Question: I am wondering why the current implementation in the ASP MVC, with individual user accounts, uses
'''
var user = await UserManager.FindAsync(model.Email, model.Password);
'''
'''
public virtual Task<TUser> FindAsync(string userName, string password);
'''
The login by default asks for a email address and password

Yet is specifically finds the user by the username and not the email address.
By default the username is automatically set to add the users email address as the username in the register form, when you create a new ApplicationUser()
'''
var user = new ApplicationUser() { UserName = model.Email, Email = model.Email};
'''
I however do not want my users usernames to be their email address. I have created custom properties and changed the username field provided by Identity
// With custom edits
'''
var user = new ApplicationUser() { UserName = model.UserDetail.UserName, Email = model.Email, UserDetailId = userDetail.UserDetailId };
'''
If I then try login to the site once i have registered, I get an invalid username or password, as shown in the image above. The ViewModel for the login specifies that an email address be added, with a attribute . So the code is strict in using an email address, but then finds it by username.
I am thinking of changing the login from to and then add a as a parameter. However I do not want to mess around in the UserManager as I am not sure of the security implications and am not finding much documentation on Identity.
Ideally I would like the user to either login with their email address || username.
I basically just want to know if there are security implications as to why it was created in this manner and if there is a best practice within Identity to change the current behavior so that is looks for the actual email address when logging in?
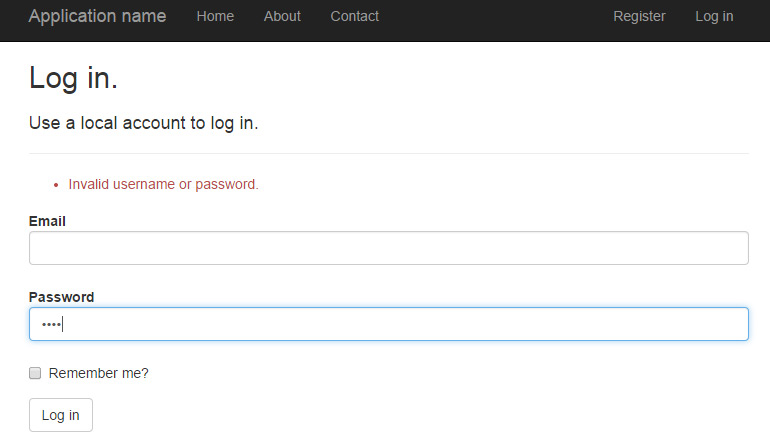
Answer: You can do everything you asked about in your question. The biggest security risk you are going to take involves whether or not your site uses an SSL certificate, because if it does not, the password travels over the network (Internet) as plain text. Once the password is inside your call stack though, feel free to use it as a method argument. Just don't do anything silly like log it or anything like that.
UserManager is just a class that implements a few interfaces. Ultimately, it is not Microsoft's code, it is your app's code. So mold it to fit your app requirements as necessary. You can easily find a user by either username or email, if that's what you want to do. But to do that, you need to make sure no 2 user accounts can exist with the same email address. I think that's why the out of the box template just uses the email as the username, because it's just plain simpler to enforce that uniqueness constraint.